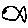
Label: fish